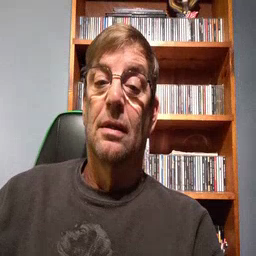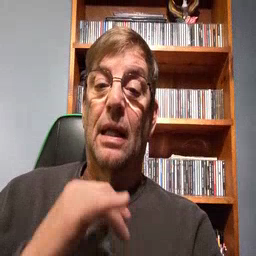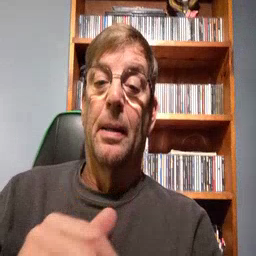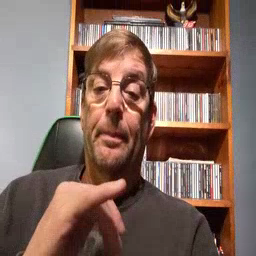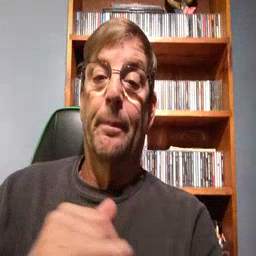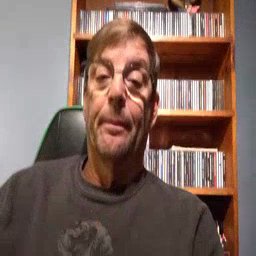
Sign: same